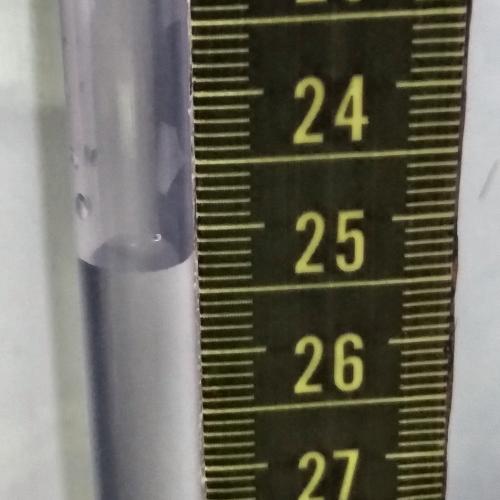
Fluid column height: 25.2 cm